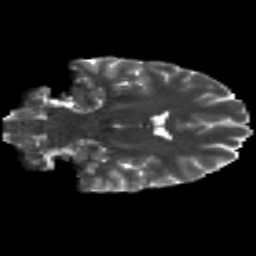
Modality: T2w
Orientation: coronal
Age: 23
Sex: female
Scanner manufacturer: siemens
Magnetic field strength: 3 T
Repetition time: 8.8 s
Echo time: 0.085 s